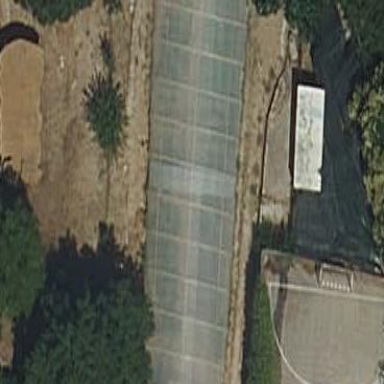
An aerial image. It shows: Greenhouse used for horticulture.